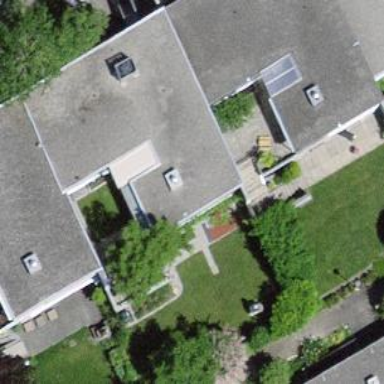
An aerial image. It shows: Terrace building.